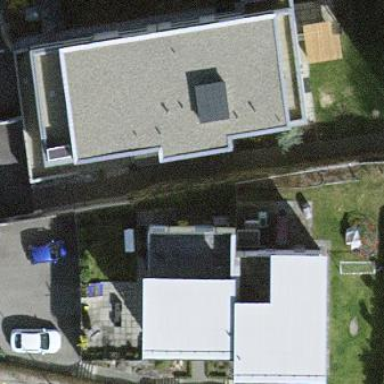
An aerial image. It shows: Building with white flat roof.